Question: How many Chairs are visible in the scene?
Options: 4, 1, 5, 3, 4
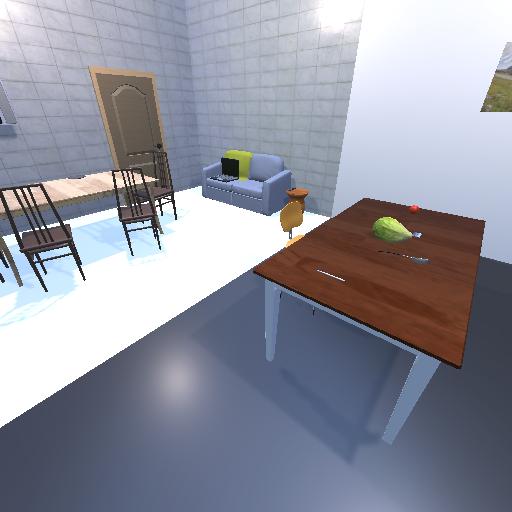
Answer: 4